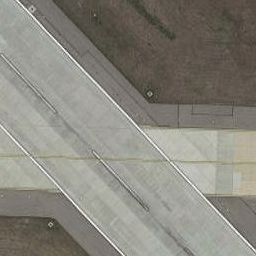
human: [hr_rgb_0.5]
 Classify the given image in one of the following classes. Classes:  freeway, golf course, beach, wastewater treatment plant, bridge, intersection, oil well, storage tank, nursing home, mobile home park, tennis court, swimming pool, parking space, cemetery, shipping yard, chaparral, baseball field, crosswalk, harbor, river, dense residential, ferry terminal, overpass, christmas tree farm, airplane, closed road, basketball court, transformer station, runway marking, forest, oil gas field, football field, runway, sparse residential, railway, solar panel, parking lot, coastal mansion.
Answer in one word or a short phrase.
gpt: runway